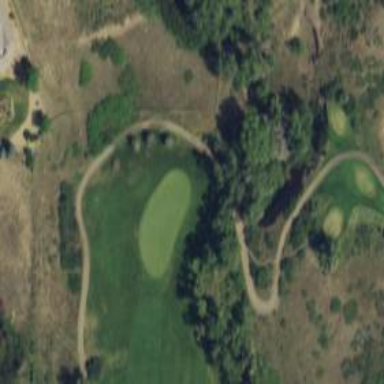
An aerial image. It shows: Bridge over golf cart path. The path is specifically designed for golf carts.